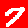
Digit: 7